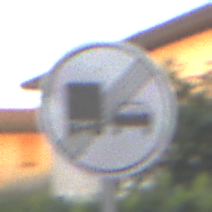
Verkehrszeichen: EndeUeberholverbotKraftfahrzeuge
Umgebung: Outdoor, Urban
Tageszeit: SunriseSunset
Wetter: Clear
Licht: Natural
Jahreszeit: NotSpecified
Kontrast: LowContrast